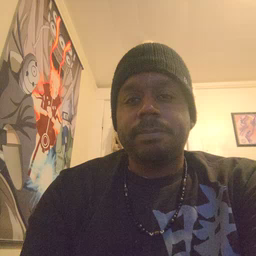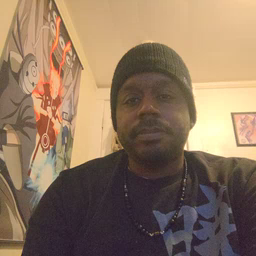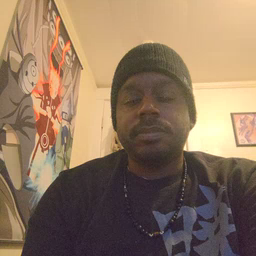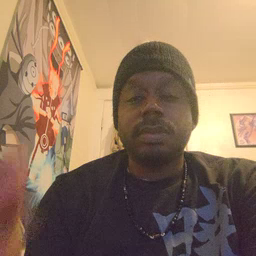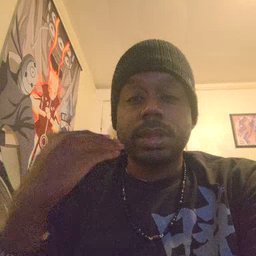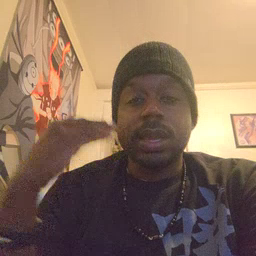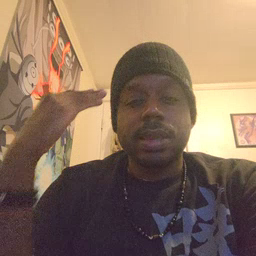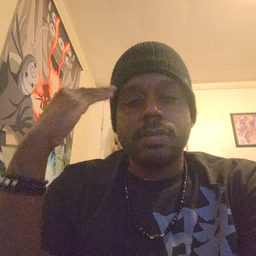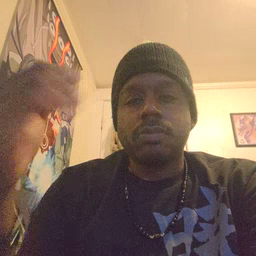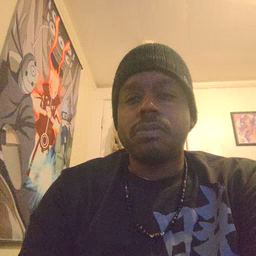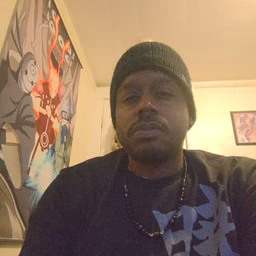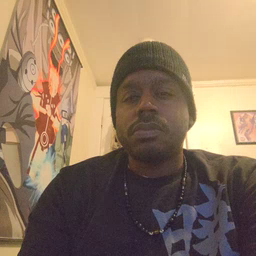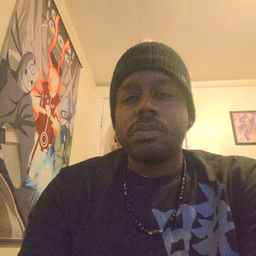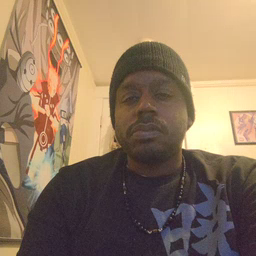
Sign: head